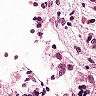
Metastatic tissue present: no